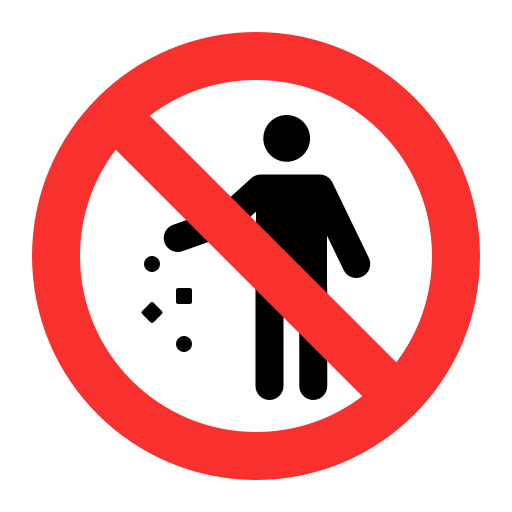
no littering flat